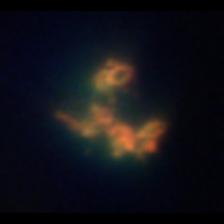
Taxon: Unknown_detritus
Group: Unknown